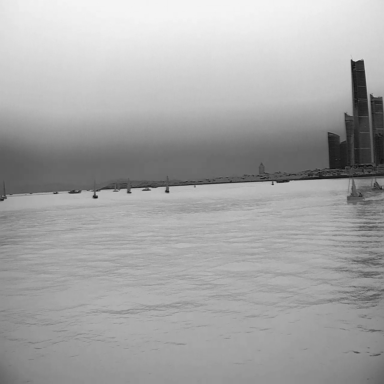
There are 11 objects shown in the infrared image, including seven sailboats, three bulk_carriers, and a container_ship.